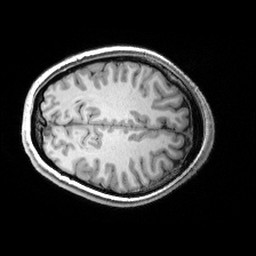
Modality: T1w
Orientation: axial
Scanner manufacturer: siemens
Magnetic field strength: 3 T
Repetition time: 2.53 s
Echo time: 0.00299 s